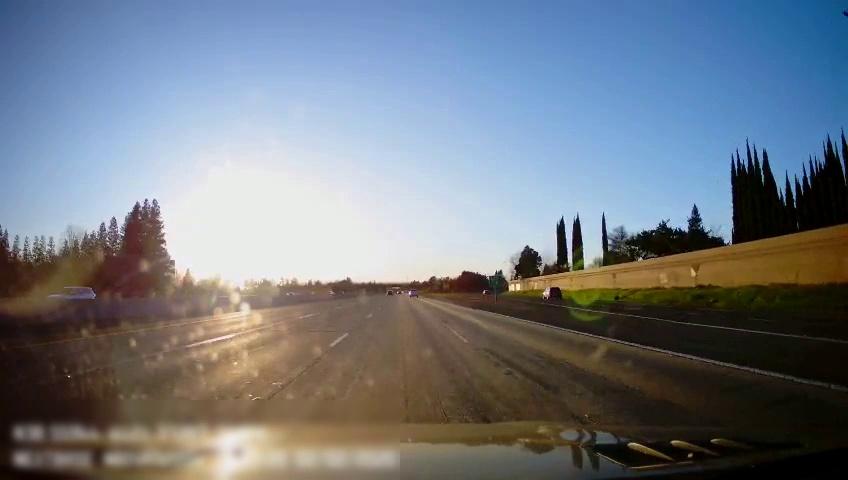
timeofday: Day
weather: Sunny
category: Drivable Space
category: Vehicles | SUV
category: Vehicles | Truck
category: Vehicles | SUV
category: Vehicles | Car
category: Lanes | Alternate Lane
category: Lanes | Alternate Lane
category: Lanes | Current Lane
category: Lanes | Current Lane
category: Lanes | Alternate Lane
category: Lanes | Alternate Lane
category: Lanes | Alternate Lane
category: Traffic | Signs